Interaction volume radius: 5 \u00c5
Interaction volume height: 20 \u00c5
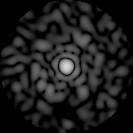
Disorder parameter: 0.8064